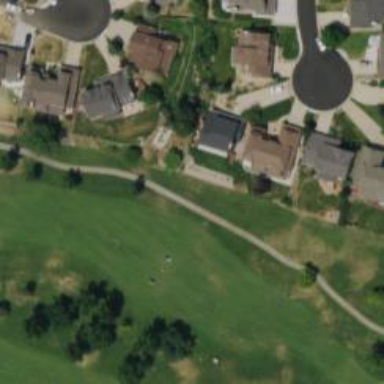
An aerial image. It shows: Path for golf carts.